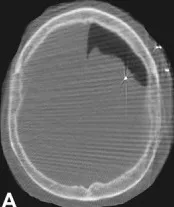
A, B, C: Different cuts of CT scan done immediately after lead implantation. There is significant left frontal pneumocephalus leading to brain shift in the posterior and medial direction.
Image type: radiology (ct)